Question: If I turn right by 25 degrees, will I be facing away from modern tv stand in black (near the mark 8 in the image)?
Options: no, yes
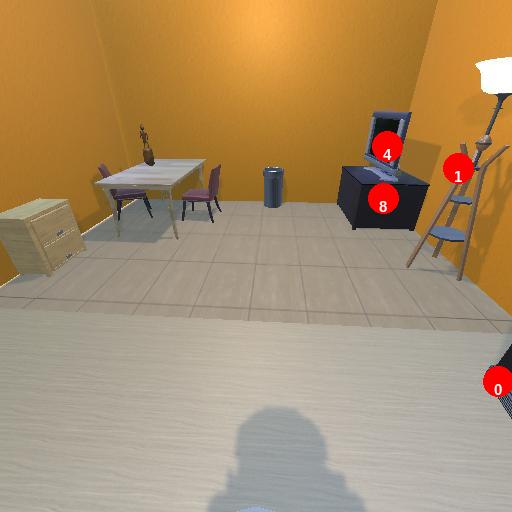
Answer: no